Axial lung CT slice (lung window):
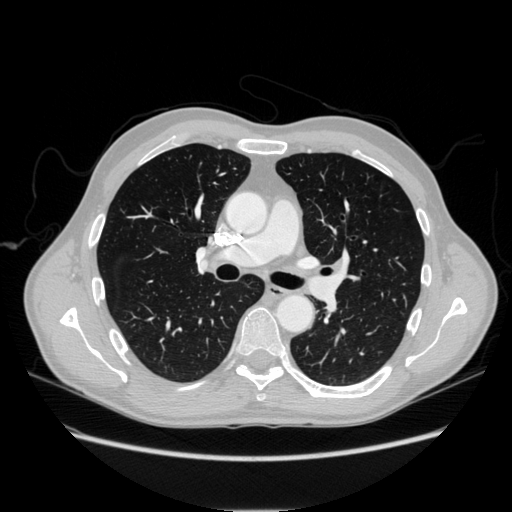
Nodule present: no